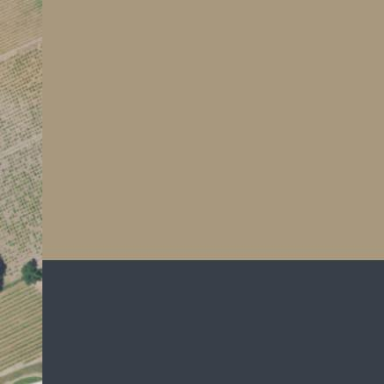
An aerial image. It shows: Vineyard where grapes are grown.